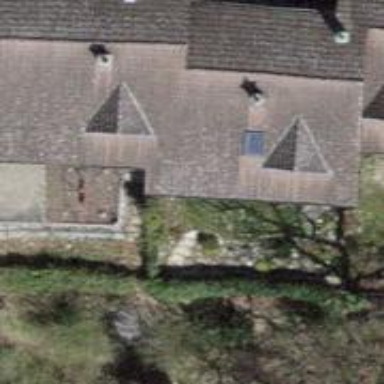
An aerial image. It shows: Building with tile roof.